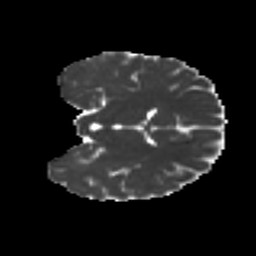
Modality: MD
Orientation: coronal
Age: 22
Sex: female
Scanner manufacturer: ge
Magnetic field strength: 3 T
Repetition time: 7.8 s
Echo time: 0.0606 s